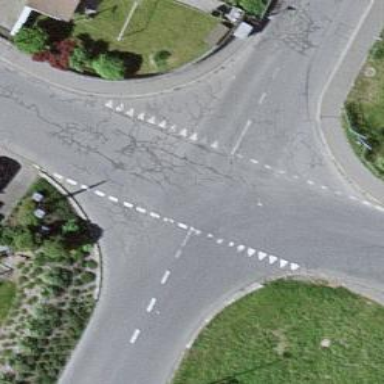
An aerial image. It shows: Road with "give way" sign.